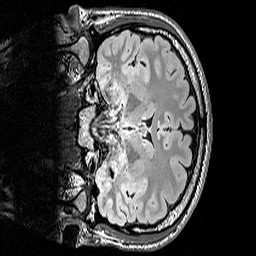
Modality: FLAIR
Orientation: coronal
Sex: male
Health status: ill
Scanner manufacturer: siemens
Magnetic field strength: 3 T
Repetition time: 5 s
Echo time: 0.388 s